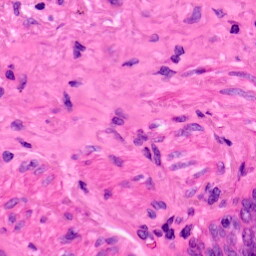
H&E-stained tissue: Lung